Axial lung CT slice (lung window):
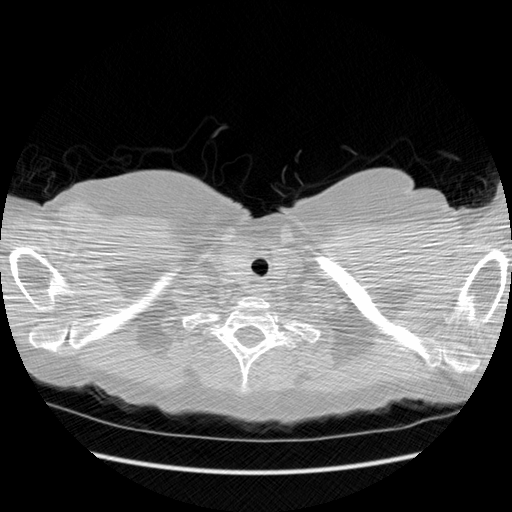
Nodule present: no